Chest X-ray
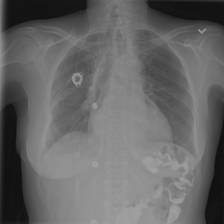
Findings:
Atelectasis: negative
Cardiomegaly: negative
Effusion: negative
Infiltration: negative
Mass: negative
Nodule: negative
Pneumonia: negative
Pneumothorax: negative
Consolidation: negative
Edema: negative
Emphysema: negative
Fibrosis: negative
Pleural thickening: negative
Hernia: negative